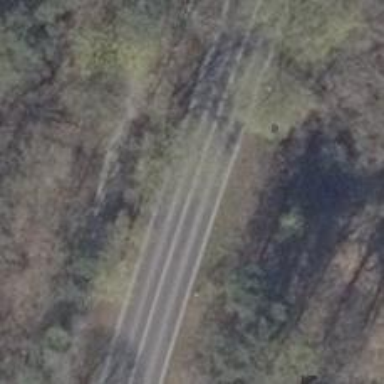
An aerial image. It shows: Secondary road with asphalt surface and lane markings.